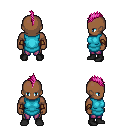
a pixel art fantasy rpg character, male body template, human, dark skin, teal tunic, magenta pants, pink mohawk hairstyle, cloth bracers, black shoes, four views (front, back, left, right), 2x2 character sprite sheet, small pixel art, hard edges, no anti-aliasing